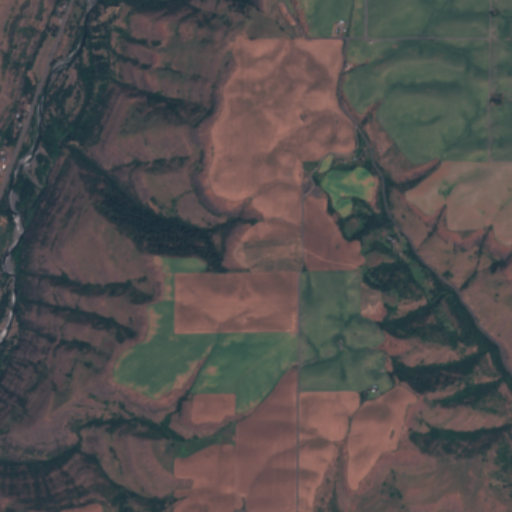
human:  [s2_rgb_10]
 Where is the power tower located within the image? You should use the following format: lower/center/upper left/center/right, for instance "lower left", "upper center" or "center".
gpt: The power tower is located in the lower right of the image.
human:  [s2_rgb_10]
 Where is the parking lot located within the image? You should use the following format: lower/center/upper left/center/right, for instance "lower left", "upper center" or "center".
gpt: There is no parking lot in the image.